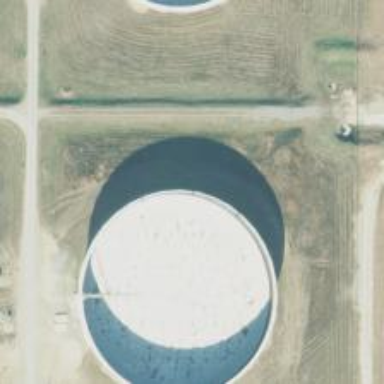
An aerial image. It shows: Storage tank building.